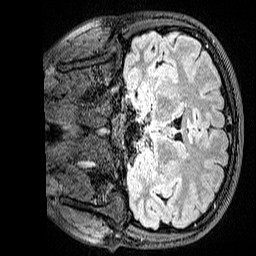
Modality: FLAIR
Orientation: coronal
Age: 20
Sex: female
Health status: healthy
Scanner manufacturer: siemens
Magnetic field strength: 3 T
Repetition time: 5 s
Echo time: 0.388 s